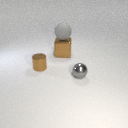
large gray rubber sphere above large brown metal cube